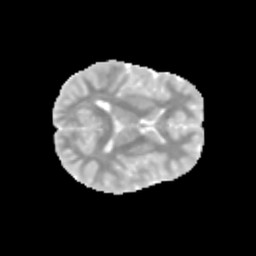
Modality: MD
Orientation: axial
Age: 9
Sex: male
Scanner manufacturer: siemens
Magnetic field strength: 3 T
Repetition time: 3.8 s
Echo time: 0.07 s